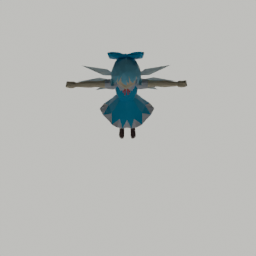
Label: people